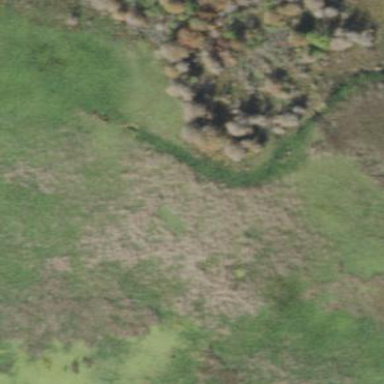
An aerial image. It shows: Marshy wetland area.